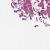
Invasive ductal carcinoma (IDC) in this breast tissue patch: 0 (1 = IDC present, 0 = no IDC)